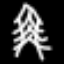
Label: The Eiffel Tower